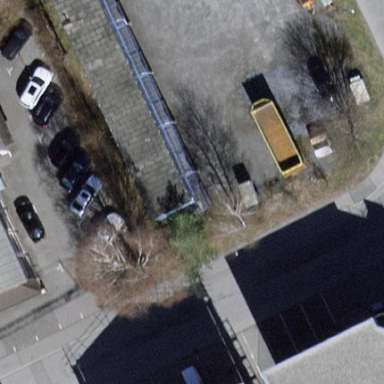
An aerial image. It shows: Commercial building.